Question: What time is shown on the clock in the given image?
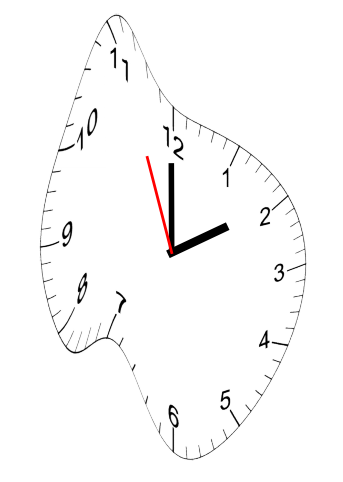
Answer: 01:59:56